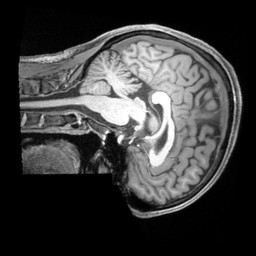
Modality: T1w
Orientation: sagittal
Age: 34
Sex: male
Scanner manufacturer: siemens
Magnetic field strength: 3 T
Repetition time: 2.2 s
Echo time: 0.00218 s